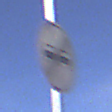
Verkehrszeichen: EndeUeberholverbot
Umgebung: Outdoor, Nature
Tageszeit: Midday
Wetter: Clear
Licht: Natural
Jahreszeit: NotSpecified
Kontrast: HighContrast